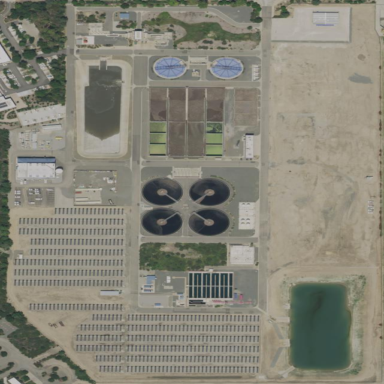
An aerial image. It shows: View of wastewater plant.